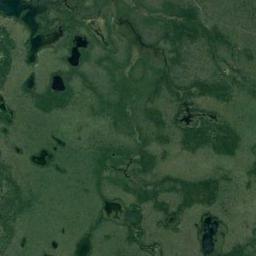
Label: wetland